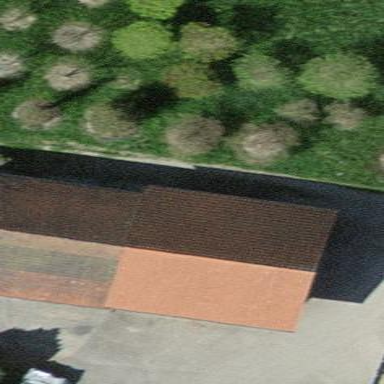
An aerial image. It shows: Barn.